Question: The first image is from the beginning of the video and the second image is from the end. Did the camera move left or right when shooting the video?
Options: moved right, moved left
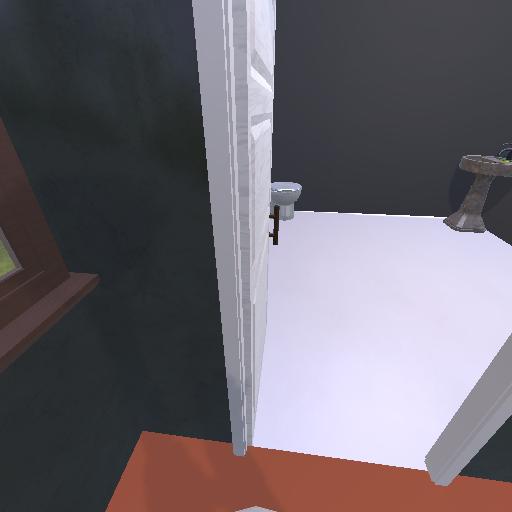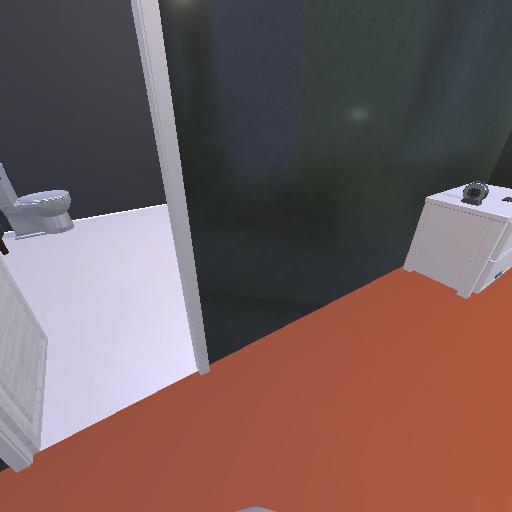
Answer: moved right